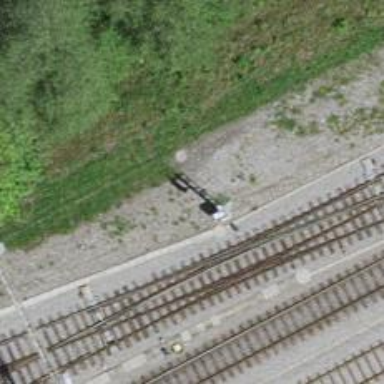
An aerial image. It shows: Abandoned railway yard with one track.